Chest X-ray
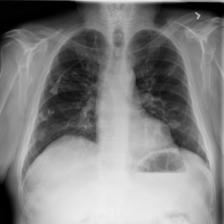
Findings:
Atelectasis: negative
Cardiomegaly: negative
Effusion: negative
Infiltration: negative
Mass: negative
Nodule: negative
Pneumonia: negative
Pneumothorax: negative
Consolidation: negative
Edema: negative
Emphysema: negative
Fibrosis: negative
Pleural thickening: negative
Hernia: negative